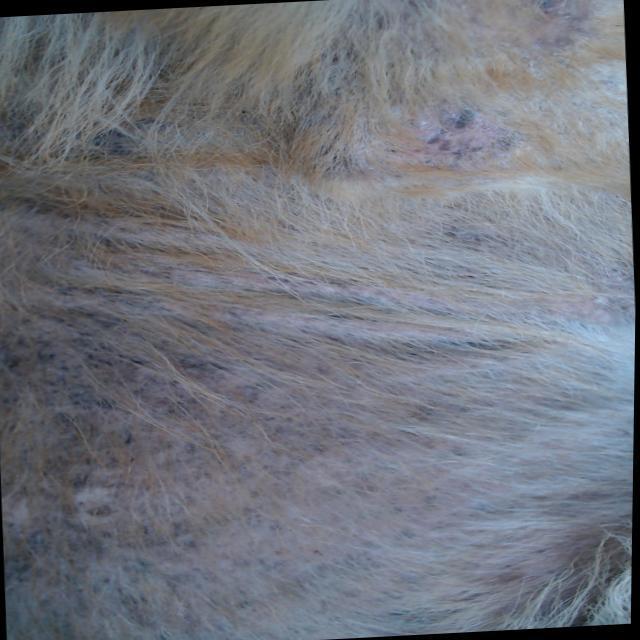
Canine demodicosis (Demodex mange) — caused by Demodex canis mites. Presents with alopecia, follicular papules, pustules, and comedones. Often localized on face and forelimbs.